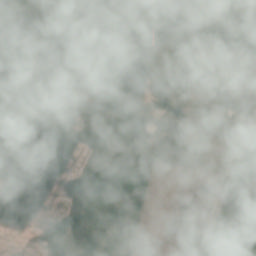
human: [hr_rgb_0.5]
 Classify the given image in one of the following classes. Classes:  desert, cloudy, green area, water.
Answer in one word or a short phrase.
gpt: cloudy